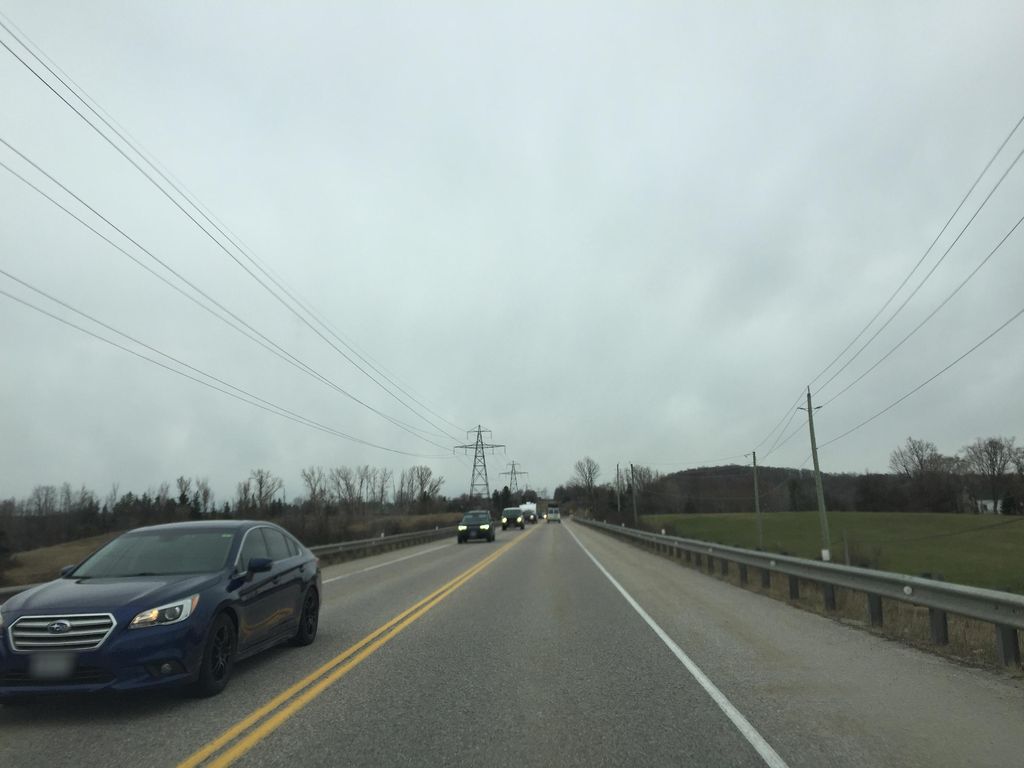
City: kitchener-waterloo